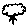
Label: cloud